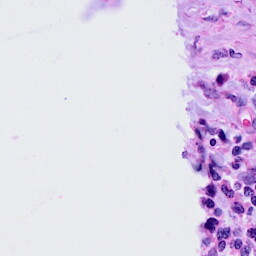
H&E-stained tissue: Cervix